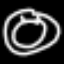
Label: donut